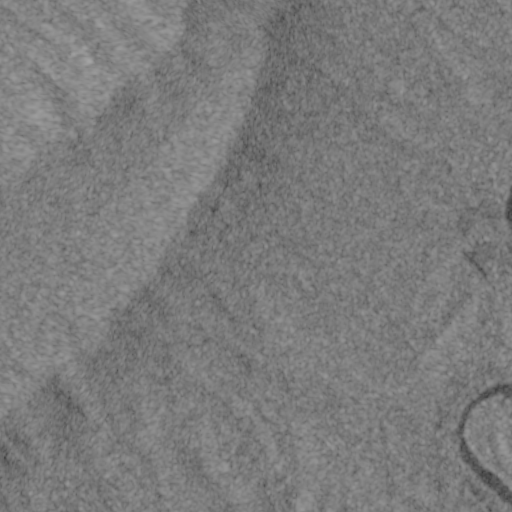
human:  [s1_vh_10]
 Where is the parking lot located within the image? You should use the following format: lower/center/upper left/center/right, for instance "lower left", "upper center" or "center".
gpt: The parking lot is located in the lower right of the image.
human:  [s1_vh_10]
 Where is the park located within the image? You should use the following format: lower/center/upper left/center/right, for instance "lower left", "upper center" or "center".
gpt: There is no park in the image.

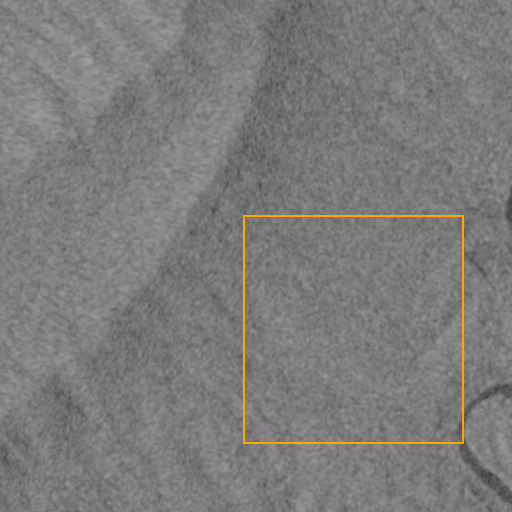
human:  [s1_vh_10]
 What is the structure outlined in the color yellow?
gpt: There is no yellow outline.
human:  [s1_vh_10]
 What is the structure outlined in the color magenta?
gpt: There is no structure outlined in magenta.